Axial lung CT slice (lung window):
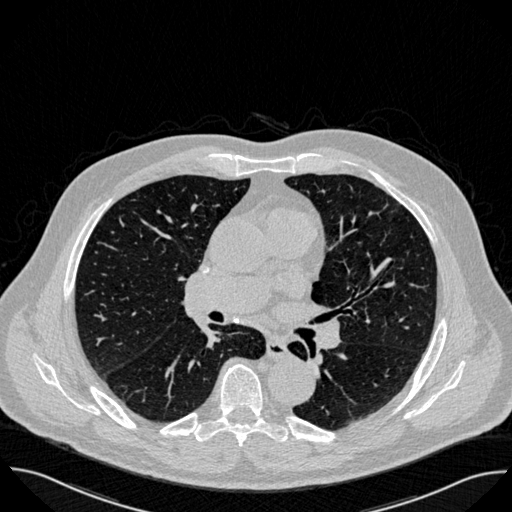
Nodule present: no